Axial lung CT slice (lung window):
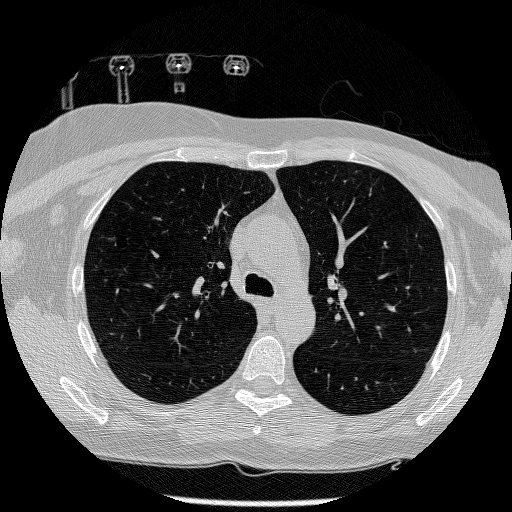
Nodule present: no